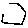
Label: hexagon